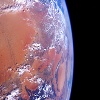
Label: land